Interaction volume radius: 5 \u00c5
Interaction volume height: 20 \u00c5
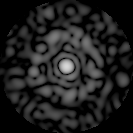
Disorder parameter: 0.8333